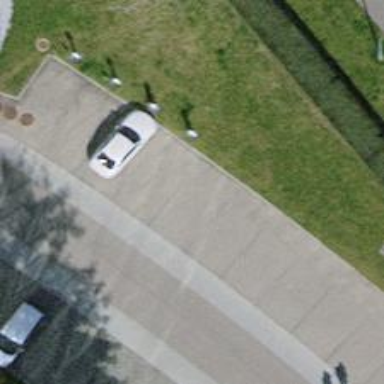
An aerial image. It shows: Charging station.